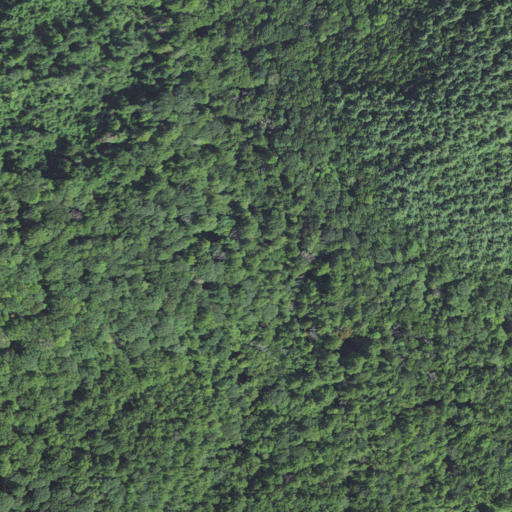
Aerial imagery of valley in North Carolina named Locust Cove containing deciduous forest, mixed forest, and evergreen forest